Field crop: tomato
Growth stage: 1
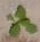
Species: solanum